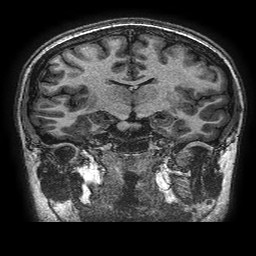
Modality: T1w
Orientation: sagittal
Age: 17
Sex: female
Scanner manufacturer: ge
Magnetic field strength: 3 T
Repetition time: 0.00766 s
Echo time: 0.003476 s